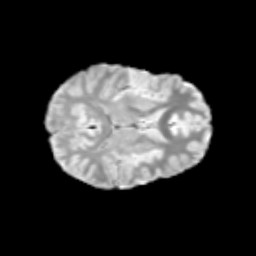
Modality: T2w
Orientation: axial
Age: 12
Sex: female
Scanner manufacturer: siemens
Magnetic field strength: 3 T
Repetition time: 3.8 s
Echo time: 0.07 s